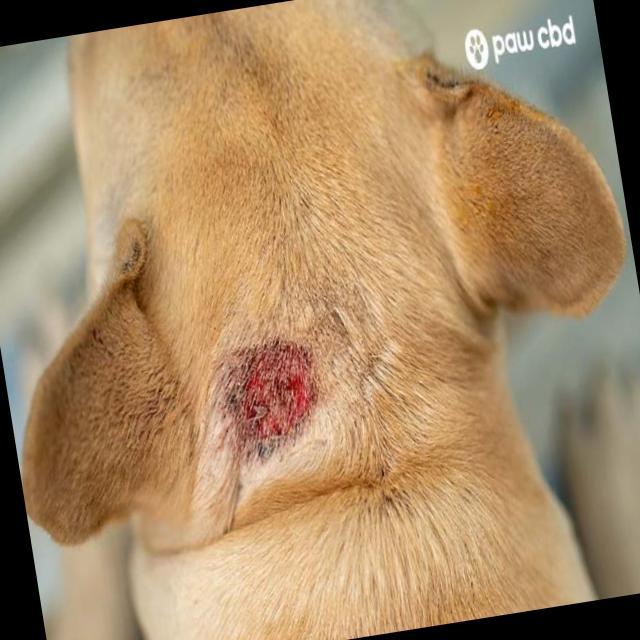
Canine ringworm (Dermatophytosis) — fungal infection caused by Microsporum or Trichophyton. Presents with circular alopecia, scaling, crusting, and broken hairs.